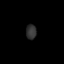
Tissue: lung
Cell type: Epithelial cells
Senescence score: 0.1978
Nuclear area (px): 151
Mean DAPI intensity: 49.556